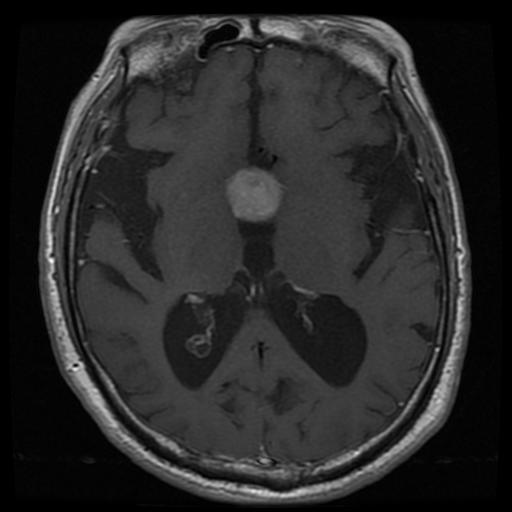
Label: pituitary